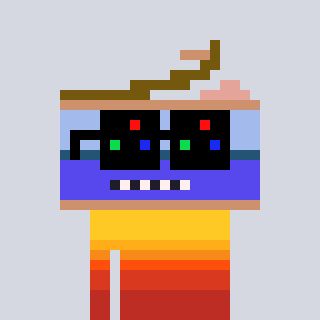
a pixel art character with square black sunglasses, a canned ham-shaped head and a yellow-colored body on a cool background